Question: I have a function that return a results, here is the results:
'''
3.98901669117011 vm
0.138912911874081 nvm
2.30800830234368 hg
1.13724811900026 ms
2.33557467785177 ls
90.0912392977601 none
'''
I want the words to be in the top of the table, and the numbers in the rows, and in the sides some string, here is an example:

How can I create a table in C# and write to it what I wrote?
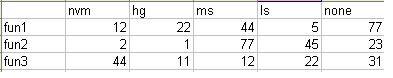
Answer: If you need to open the exported file in Excel, you could simply save a <URL> file. The first line would have the column names the rest of the lines would be the data rows.
The following code will write a CSV file that can be opened in Excel. It will look just like your image.
'''
// I've hard coded the file contents for simplicity.
// You'll have to generate this in your code.
string csv =
@", nvm, hg, ms, ls, none
fun1, 12, 22, 44, 5, 77
fun2, 2, 1, 77, 45, 23
fun3, 44, 11, 12, 22, 31";
File.WriteAllText("c: est.csv", csv);
'''